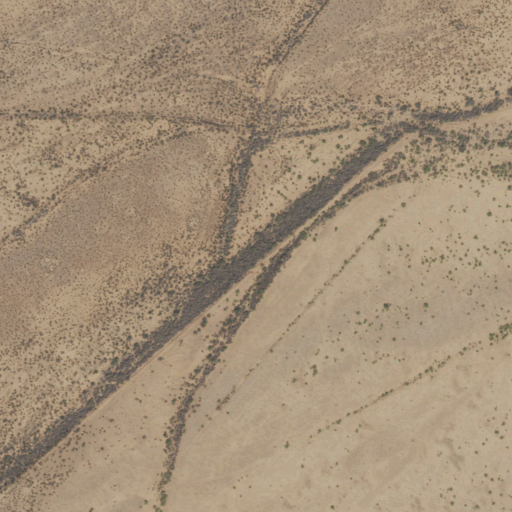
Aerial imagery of valley in Texas named Adobe Draw containing only shrub